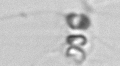
Label: Chaetoceros_socialis